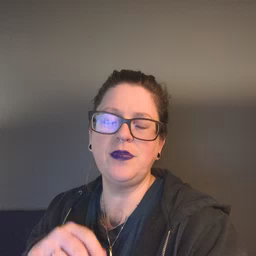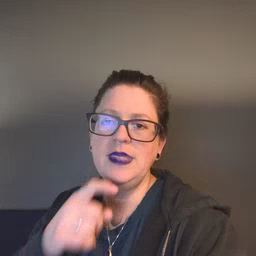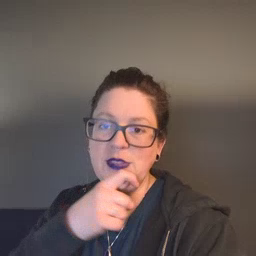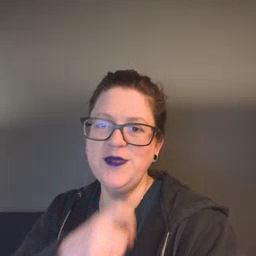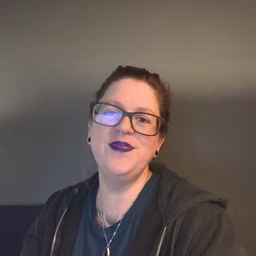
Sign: cereal